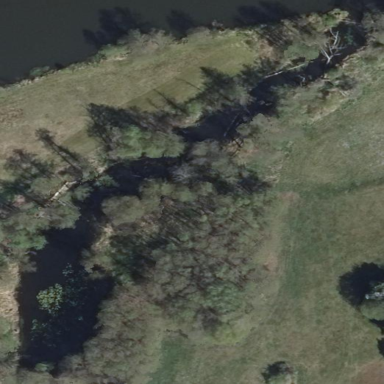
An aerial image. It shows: Natural oxbow water feature.